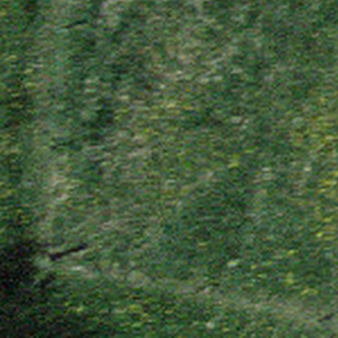
Label: other